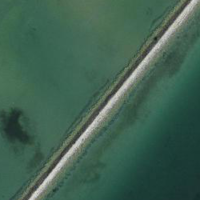
EUNIS habitat code: 14
Species observed at this site:
Sterna hirundo